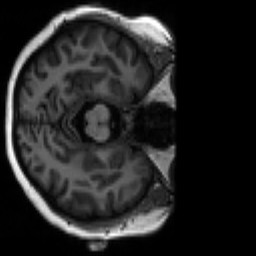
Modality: T1w
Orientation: axial
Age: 18
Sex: female
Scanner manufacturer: siemens
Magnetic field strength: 3 T
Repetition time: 2.3 s
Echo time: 0.00266 s